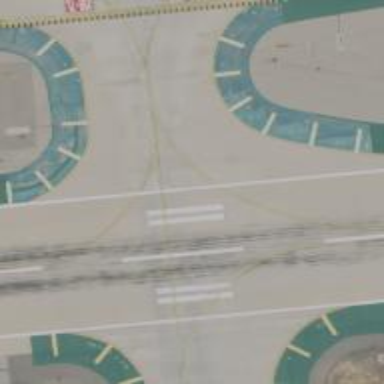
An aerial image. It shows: View of taxiway at the airport.